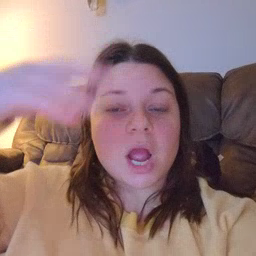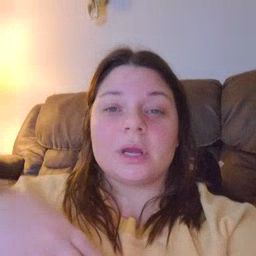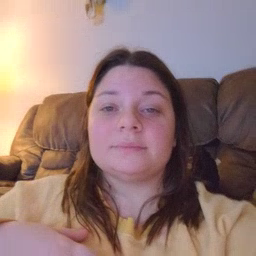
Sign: shower